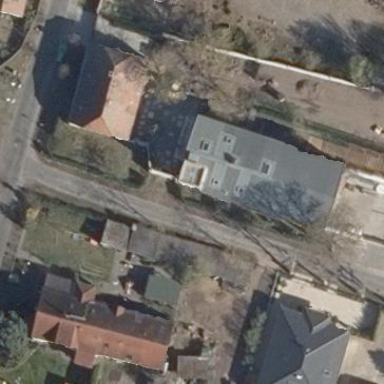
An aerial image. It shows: Part of building.